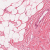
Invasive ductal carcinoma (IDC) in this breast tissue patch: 0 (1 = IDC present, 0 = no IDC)